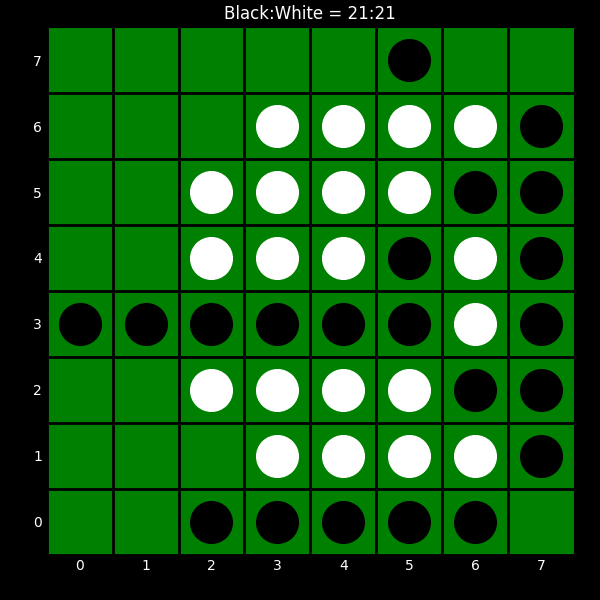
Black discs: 21
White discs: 21